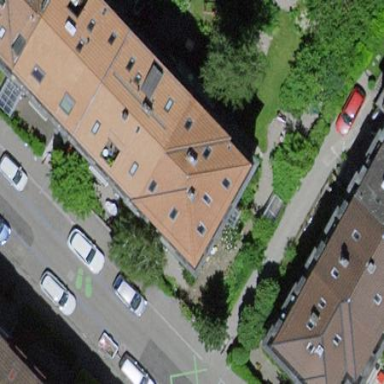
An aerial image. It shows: Building with roof made of roof tiles.